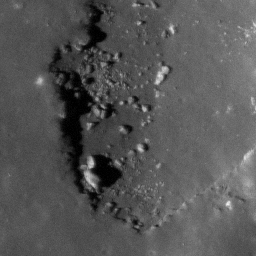
Pit: Copernicus LB5
Host crater: Copernicus
Host type: impact_melt
Lunar coordinates: latitude 10.235, longitude 339.69